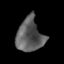
Tissue: lung
Cell type: Others
Senescence score: 0.2066
Nuclear area (px): 860
Mean DAPI intensity: 92.655